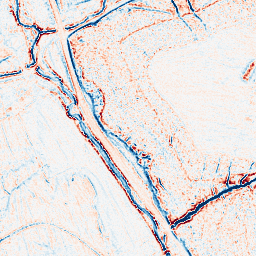
Category: edge_preserving
Decomposition family: anisotropic_diffusion
Decomposition parameters: iterations: 5
kappa: 50
gamma: 0.15
Upsampling method: linear_exact
Upsampling parameters: scale: 2
Upsampling scale: 2